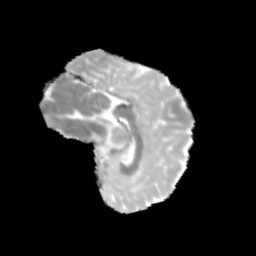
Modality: MD
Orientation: sagittal
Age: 11
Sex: male
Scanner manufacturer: siemens
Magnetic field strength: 3 T
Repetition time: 3.8 s
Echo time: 0.07 s